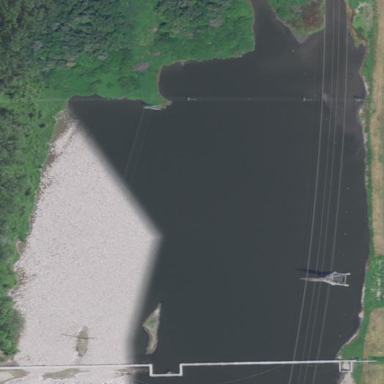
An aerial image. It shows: Reservoir.